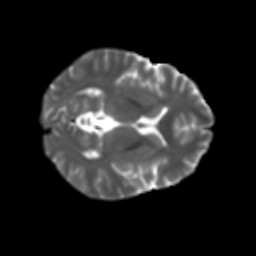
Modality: T2w
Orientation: axial
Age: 34
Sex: female
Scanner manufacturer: ge
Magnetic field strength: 3 T
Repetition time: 7.8 s
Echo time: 0.0606 s